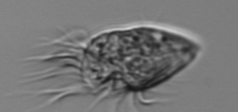
Label: Strombidium_morphotype1